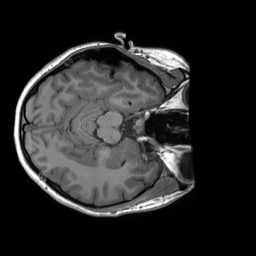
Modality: T1w
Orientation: axial
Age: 20
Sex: female
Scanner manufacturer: siemens
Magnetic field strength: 3 T
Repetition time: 1.8 s
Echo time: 0.00232 s